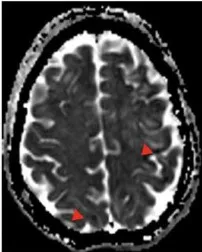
(A-F) Case 3: 64-year-old COVID-positive female, axial 3-T MRI. (F) Axial apparent diffusion coefficient (ADC). FLAIR hyperintensity in the left was greater than that in the right cerebral hemispheres, with punctate DWI hyperintensity (red arrowheads) with ADC restricted diffusion. (F) Left precentral sulcus and right superior medial right parietal lobe, foci of FLAIR, DWI hyperintensity without restricted diffusion, and ADC T2-shine through, concerning posterior reversible encephalopathy in a patient with elevated blood pressure.
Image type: radiology (mri)